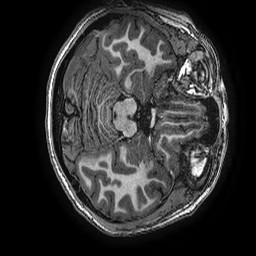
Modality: T1w
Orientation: axial
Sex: female
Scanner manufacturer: ge
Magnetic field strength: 3 T
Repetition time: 0.00766 s
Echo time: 0.003476 s